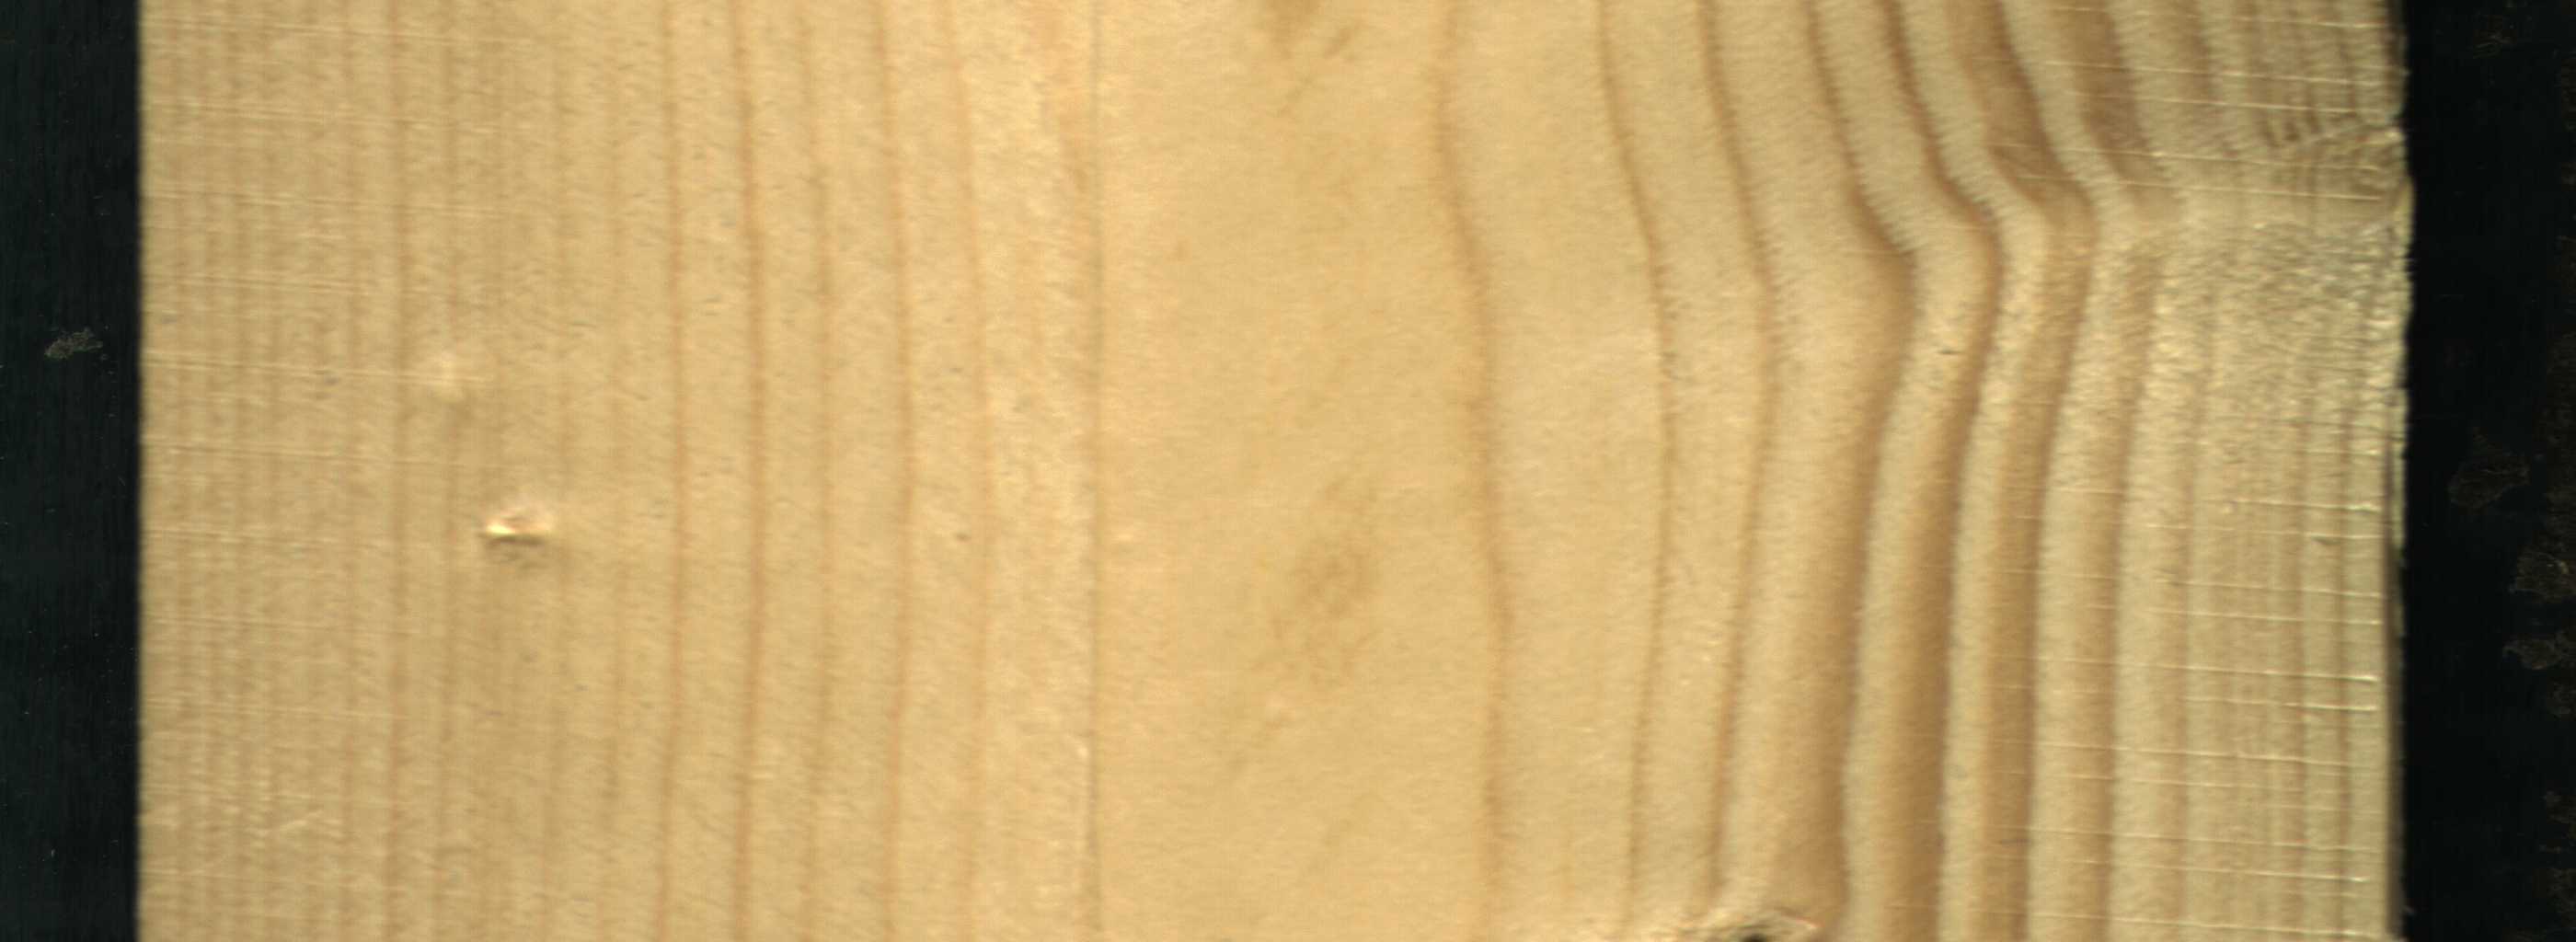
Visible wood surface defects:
Dead_Knot